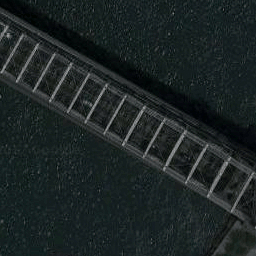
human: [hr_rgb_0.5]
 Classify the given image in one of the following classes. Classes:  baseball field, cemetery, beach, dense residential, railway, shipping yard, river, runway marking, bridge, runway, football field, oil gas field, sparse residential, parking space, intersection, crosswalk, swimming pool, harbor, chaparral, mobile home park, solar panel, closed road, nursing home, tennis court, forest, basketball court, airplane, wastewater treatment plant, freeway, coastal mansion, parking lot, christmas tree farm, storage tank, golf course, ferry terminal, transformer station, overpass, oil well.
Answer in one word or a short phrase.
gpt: bridge